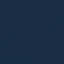
Land use / land cover: SeaLake